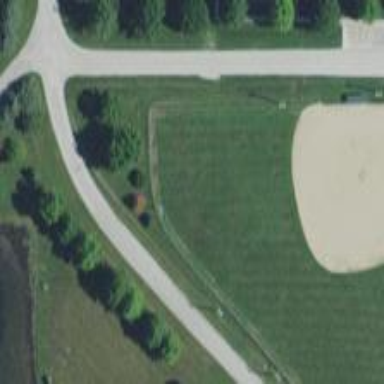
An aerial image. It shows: Baseball pitch for leisure land.